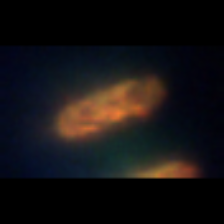
Taxon: Thalassiosira
Group: Diatoms